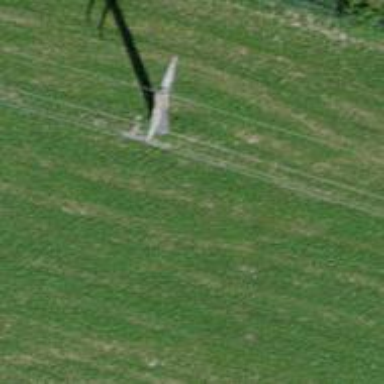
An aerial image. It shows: Concrete power pole.